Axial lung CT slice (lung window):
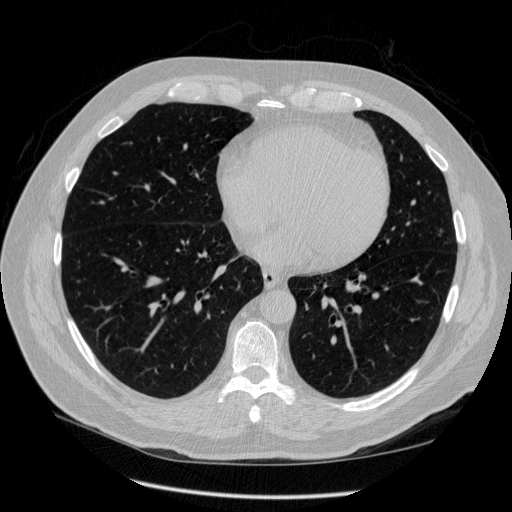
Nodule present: no